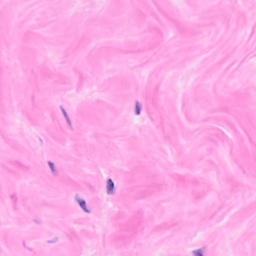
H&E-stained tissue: Breast